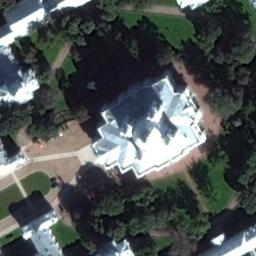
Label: palace